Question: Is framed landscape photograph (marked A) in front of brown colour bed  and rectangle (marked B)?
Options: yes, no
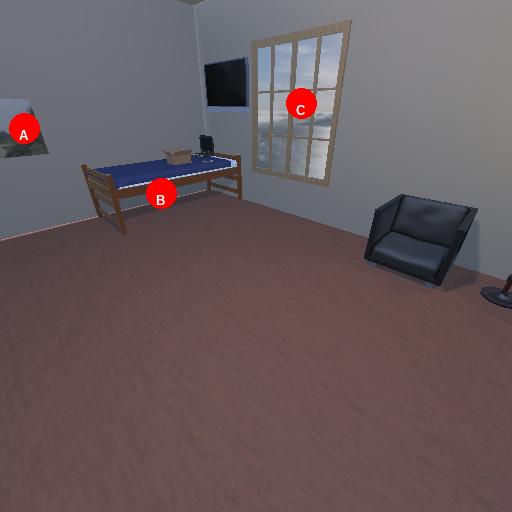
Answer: yes